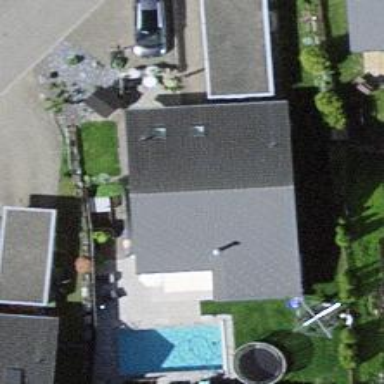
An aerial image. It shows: Simple house.